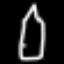
Label: pencil